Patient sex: M
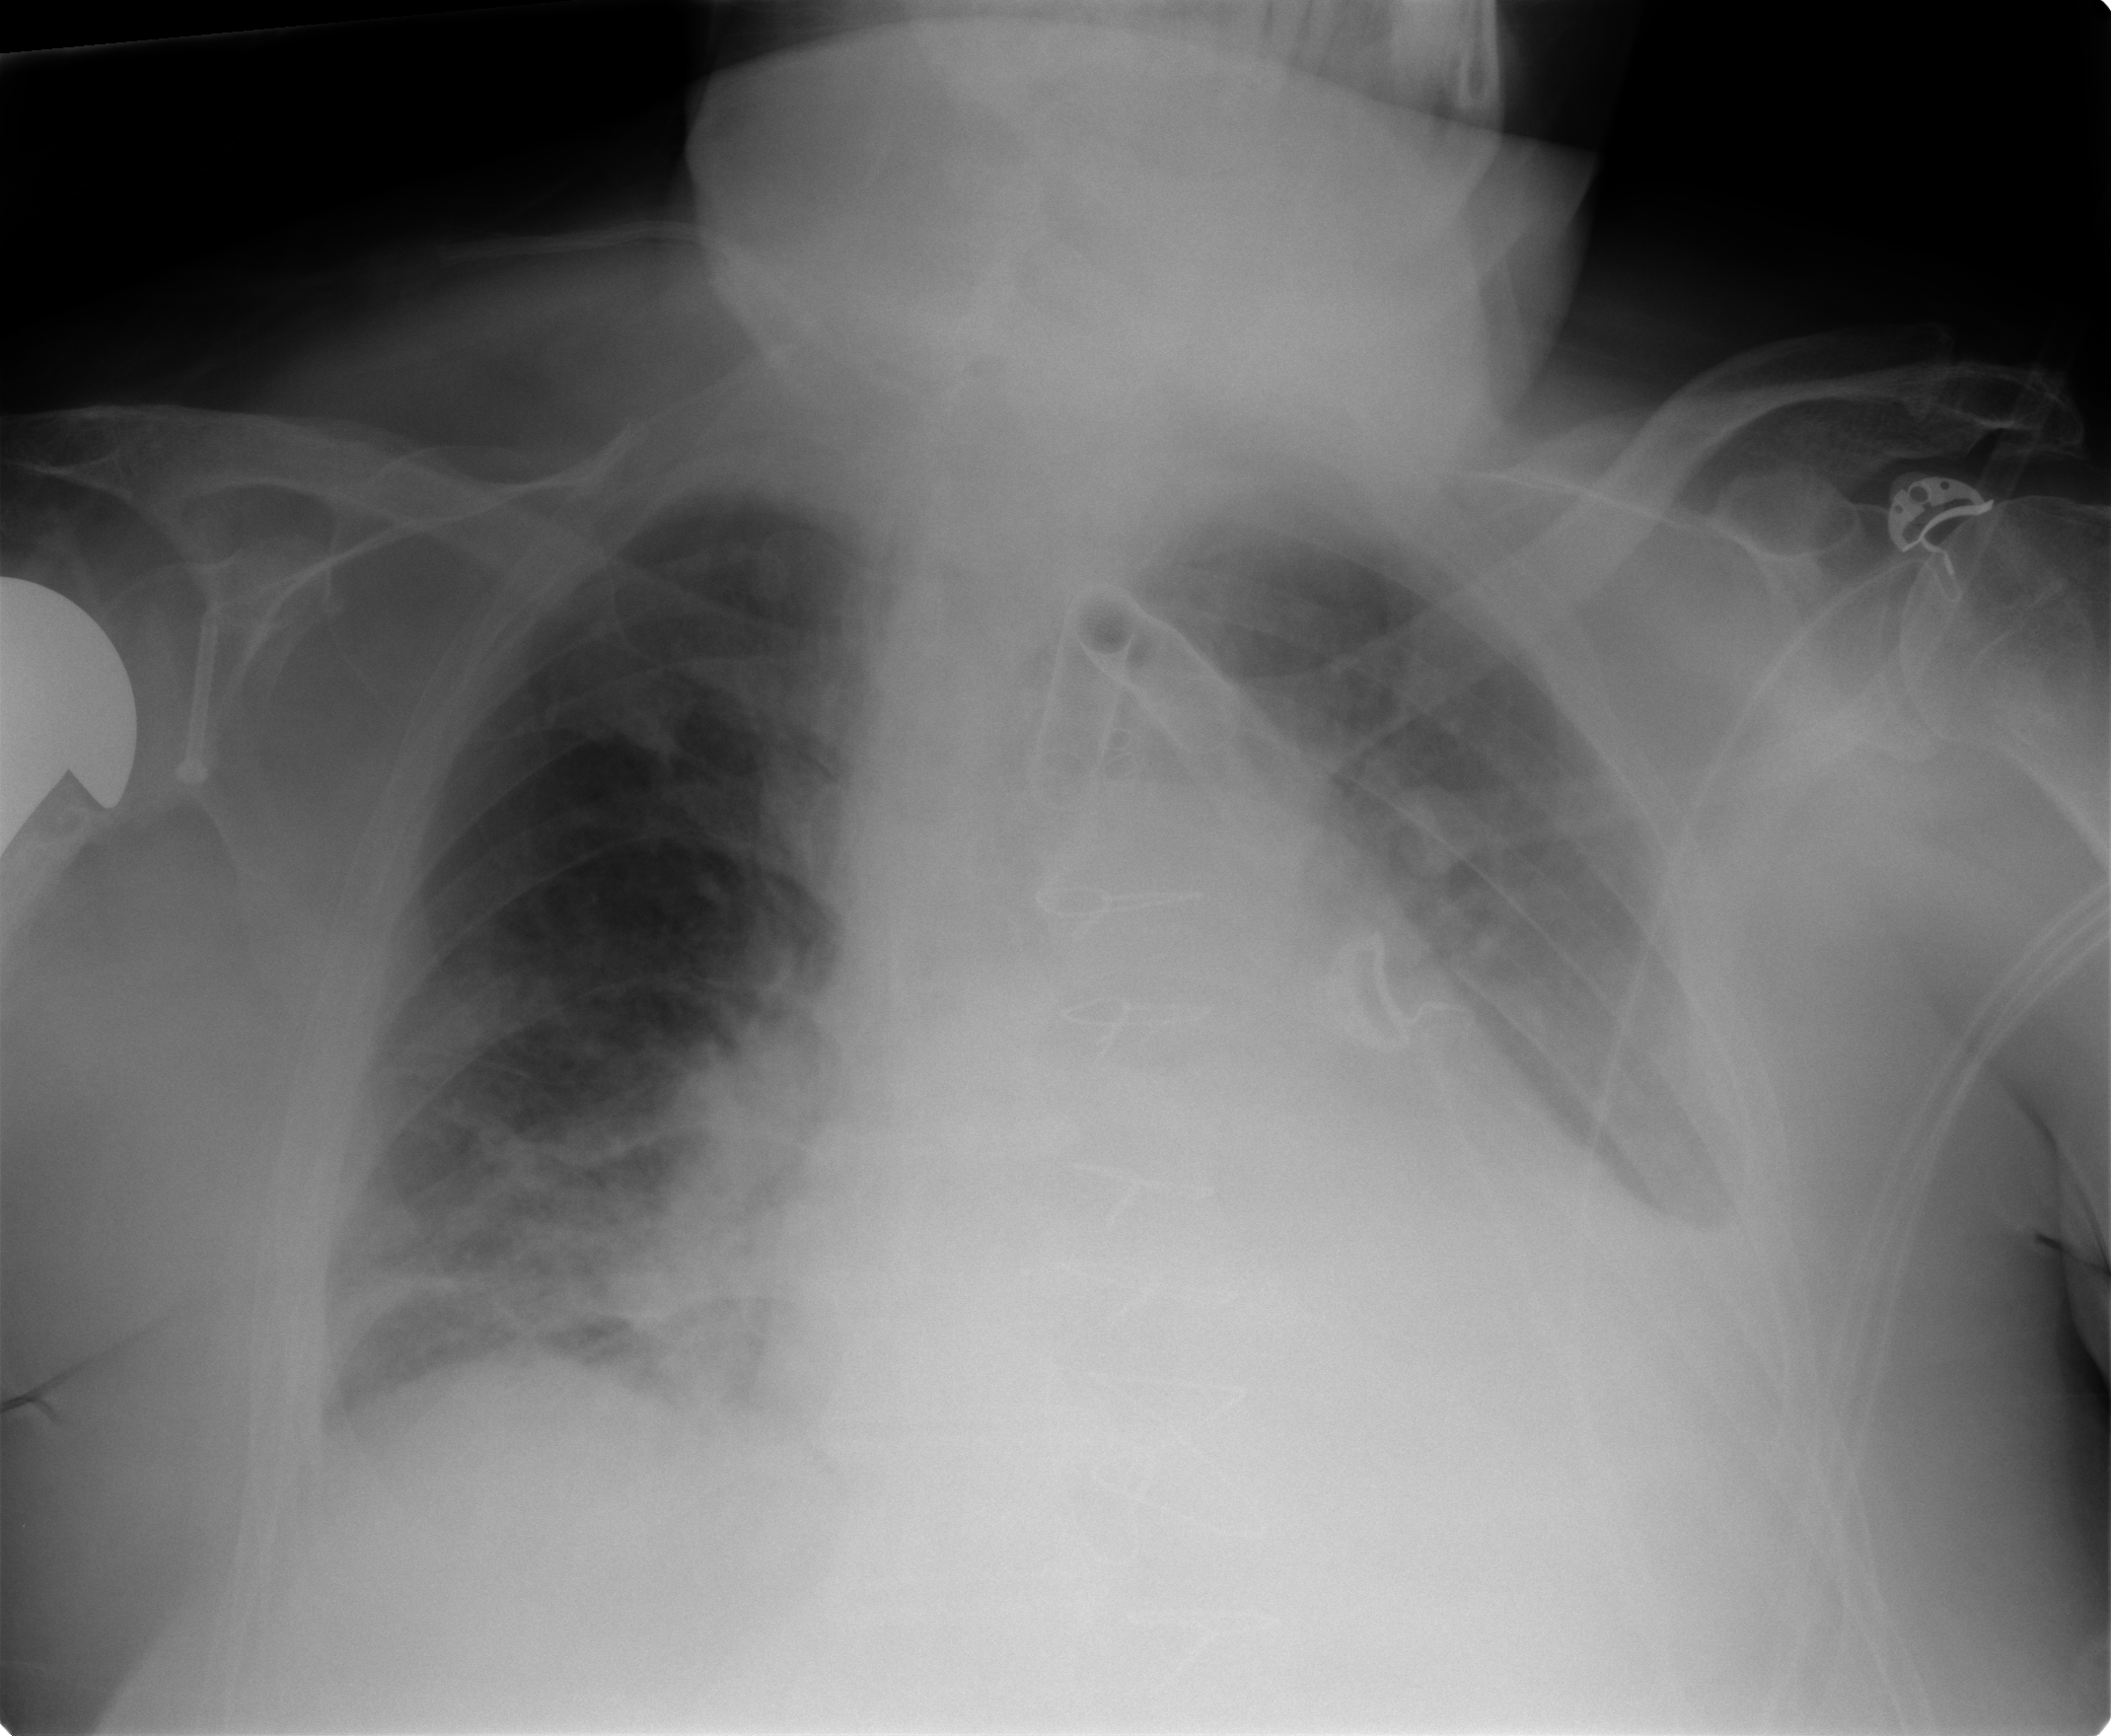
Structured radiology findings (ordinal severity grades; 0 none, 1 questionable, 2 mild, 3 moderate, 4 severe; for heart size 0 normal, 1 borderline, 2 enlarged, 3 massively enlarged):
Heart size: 2
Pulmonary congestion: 2
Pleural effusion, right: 2
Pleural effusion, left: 2
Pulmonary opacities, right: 2
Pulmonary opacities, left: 0
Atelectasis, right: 2
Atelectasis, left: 2